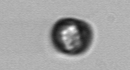
Label: Dinophyceae